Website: lowes
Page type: customer-info-address
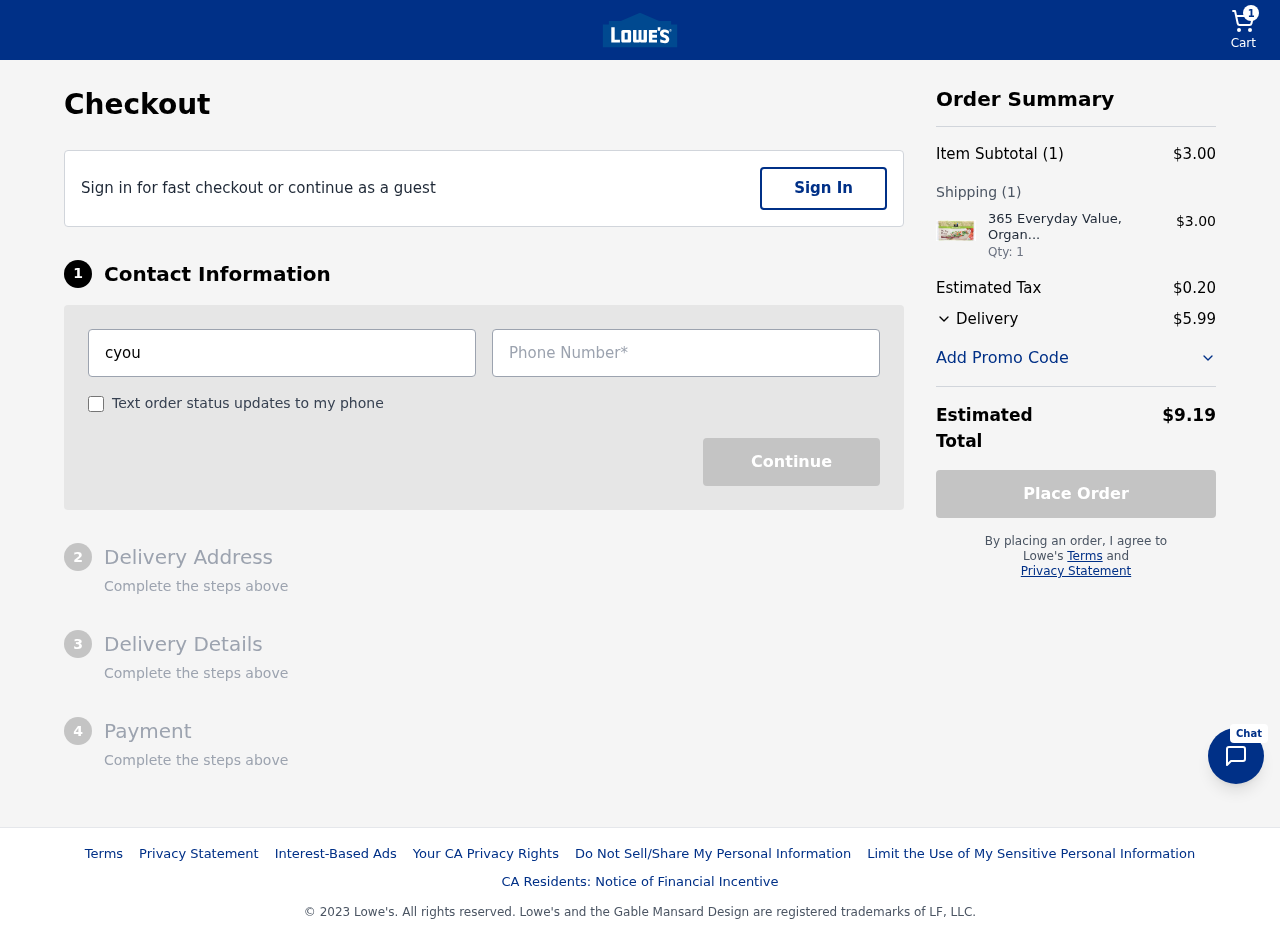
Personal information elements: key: PII_EMAIL
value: cyoung@hotmail.com
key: PII_PHONE
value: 4823892472
Product elements: key: PRODUCT1_NAME
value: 365 Everyday Value, Organic Stir Fry Blend (Broccoli, Carrots, Green Beans, Onions, Red Bell Peppers
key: PRODUCT1_PRICE
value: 3
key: PRODUCT1_QUANTITY
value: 1
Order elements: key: ORDER_NUM_ITEMS
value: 1
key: ORDER_SUBTOTAL
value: $3.00
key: ORDER_NUM_ITEMS2
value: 1
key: ORDER_TAX
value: $0.20
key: ORDER_SHIPPING_COST
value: $5.99
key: ORDER_TOTAL
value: $9.19